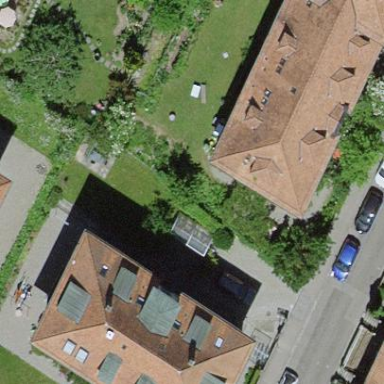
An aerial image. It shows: Residential building with roof made of maroon roof tiles.